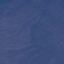
Label: HerbaceousVegetation